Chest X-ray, AP view. Patient: 54 years old, sex M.
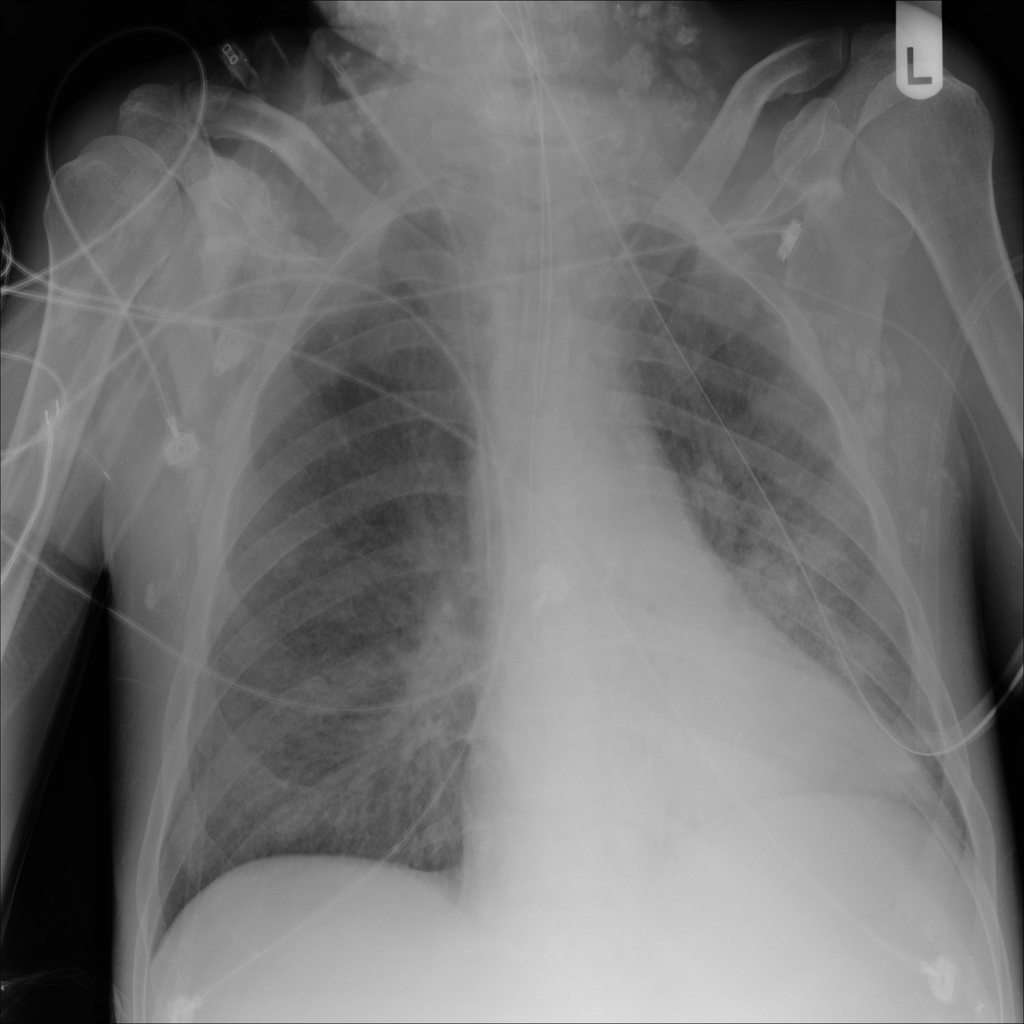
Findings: No Finding